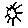
Label: sun